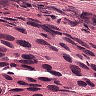
Metastatic tissue present: yes